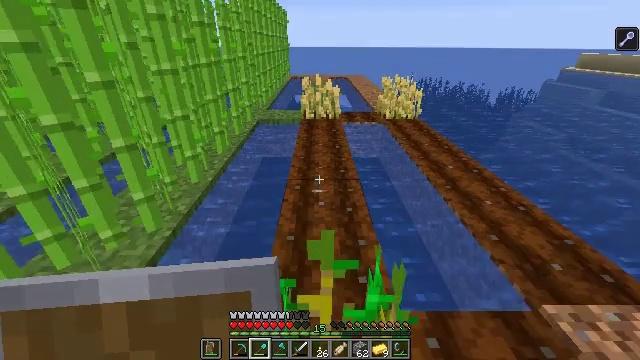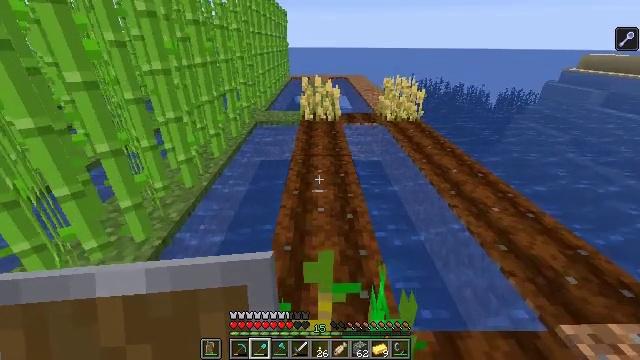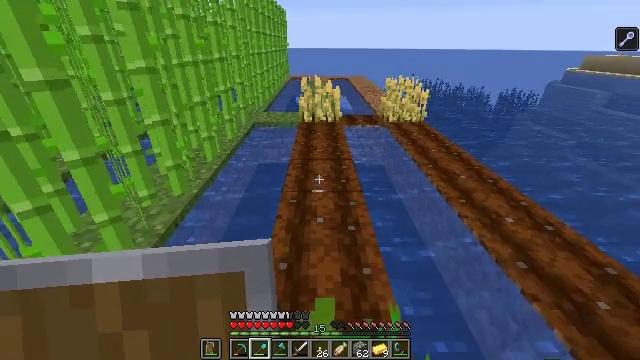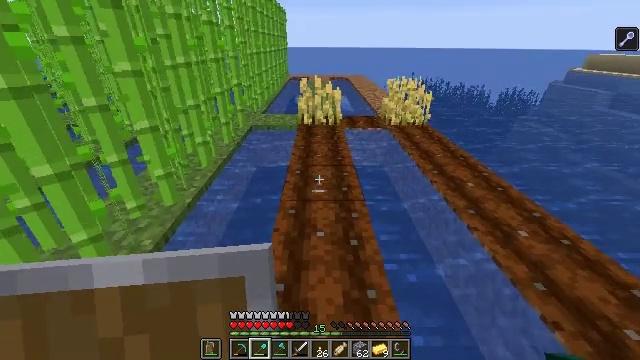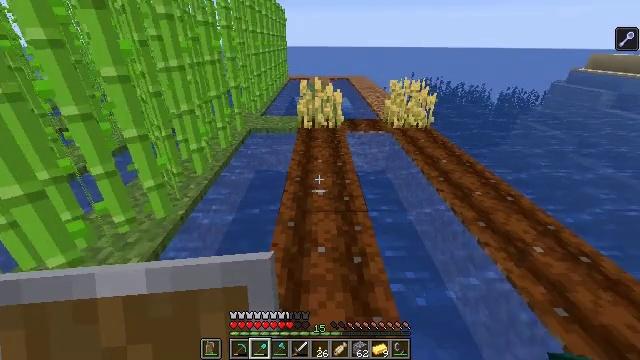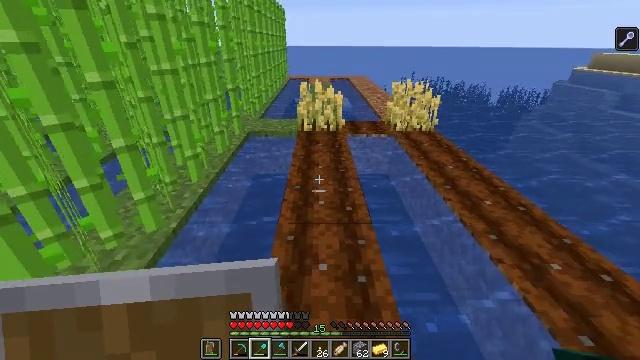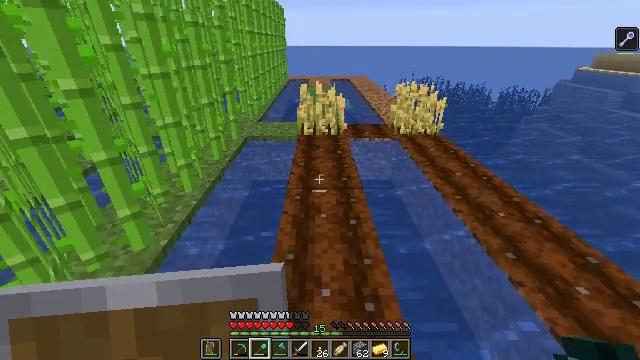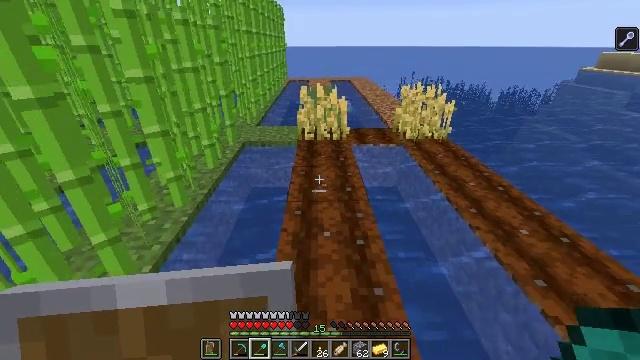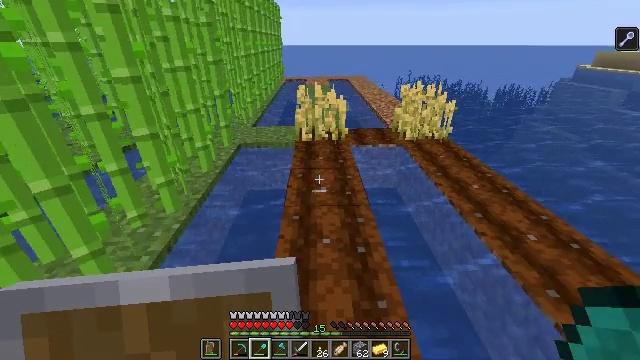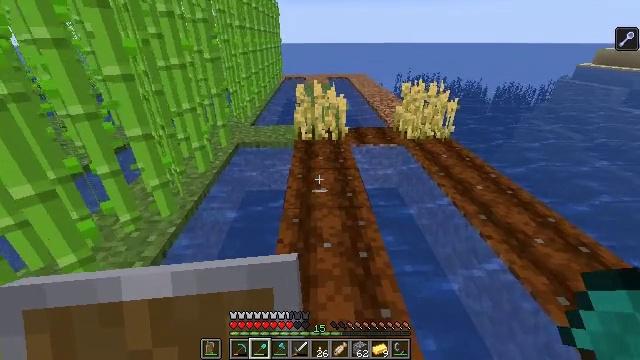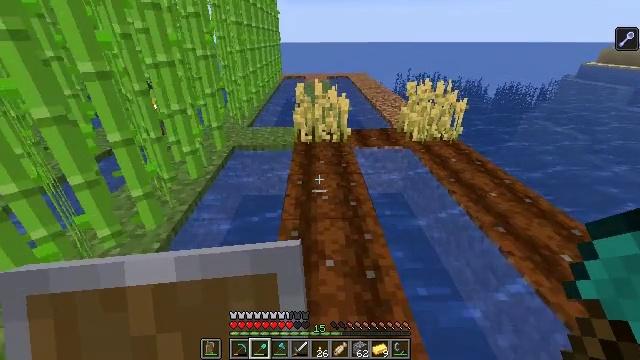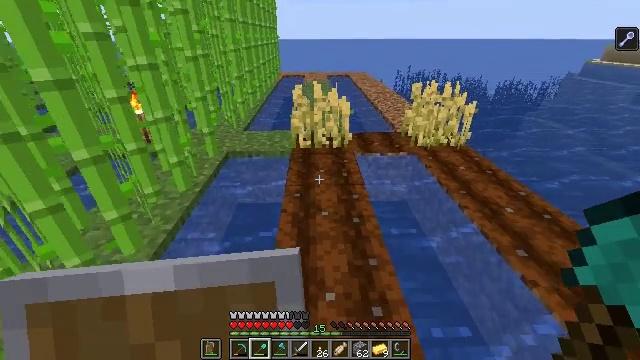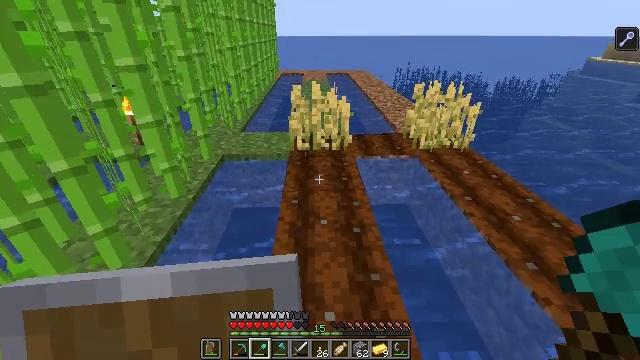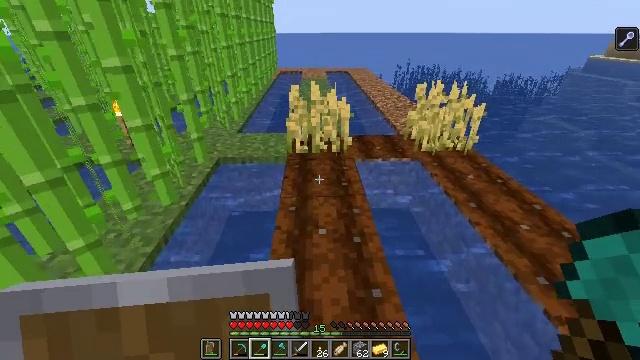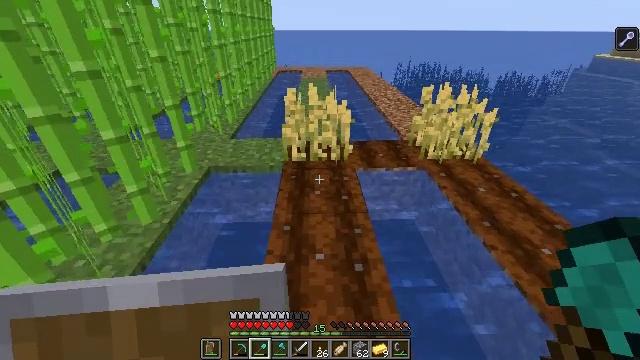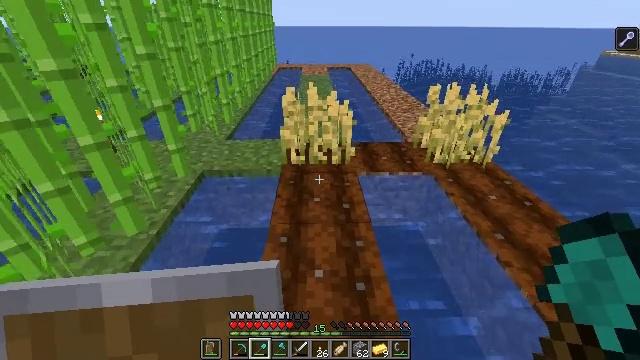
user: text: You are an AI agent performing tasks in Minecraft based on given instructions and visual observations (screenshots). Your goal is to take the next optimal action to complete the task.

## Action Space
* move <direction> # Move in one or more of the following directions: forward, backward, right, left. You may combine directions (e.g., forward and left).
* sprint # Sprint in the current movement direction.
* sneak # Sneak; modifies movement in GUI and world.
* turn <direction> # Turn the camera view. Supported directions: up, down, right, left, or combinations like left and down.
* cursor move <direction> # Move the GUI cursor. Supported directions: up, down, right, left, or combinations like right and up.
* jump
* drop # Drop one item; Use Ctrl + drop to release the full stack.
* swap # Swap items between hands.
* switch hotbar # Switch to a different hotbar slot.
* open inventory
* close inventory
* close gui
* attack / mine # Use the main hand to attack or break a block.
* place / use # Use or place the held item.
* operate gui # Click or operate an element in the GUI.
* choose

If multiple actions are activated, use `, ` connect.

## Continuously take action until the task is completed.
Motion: motion action
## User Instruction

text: Break the mature wheat plants.
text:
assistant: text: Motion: move forward
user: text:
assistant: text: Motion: move forward
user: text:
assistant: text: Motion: move forward
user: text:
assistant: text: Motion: move forward
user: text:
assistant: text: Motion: move forward
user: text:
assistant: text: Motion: move forward
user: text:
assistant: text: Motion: move forward
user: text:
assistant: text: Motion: move forward
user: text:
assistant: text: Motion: move forward
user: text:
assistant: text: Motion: move forward
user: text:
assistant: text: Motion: move forward
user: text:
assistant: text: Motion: move forward
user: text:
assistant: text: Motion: move forward
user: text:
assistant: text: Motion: move forward
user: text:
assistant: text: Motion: move forward
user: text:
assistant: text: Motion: move forward
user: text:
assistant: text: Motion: move forward
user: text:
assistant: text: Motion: move forward
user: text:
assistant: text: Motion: move forward
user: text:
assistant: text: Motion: move forward
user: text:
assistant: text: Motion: move forward, turn down
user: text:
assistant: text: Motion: move forward, turn down
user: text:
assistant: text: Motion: move forward, turn down
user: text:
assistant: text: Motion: move forward, turn down
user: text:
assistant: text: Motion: move forward, turn down
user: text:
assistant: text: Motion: turn down
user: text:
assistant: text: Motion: turn right and down
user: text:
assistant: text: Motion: turn down
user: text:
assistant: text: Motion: turn down
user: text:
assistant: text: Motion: no_op